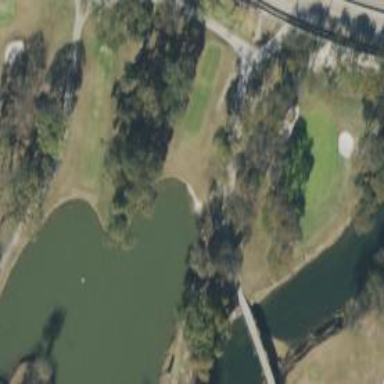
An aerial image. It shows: Path for golf carts.